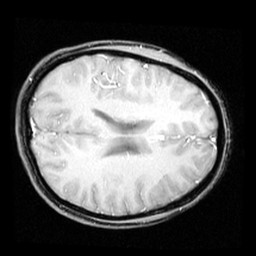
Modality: inplaneT1
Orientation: axial
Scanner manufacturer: ge
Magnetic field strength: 3 T
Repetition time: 0.2 s
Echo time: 0.0036 s